Question: I have an xml of this format:

What do we do to get the following condition :
select Batch value="xpkk" if manufacture date is wednesday, and select Batch value=abcd when the manufacture date is monday ?
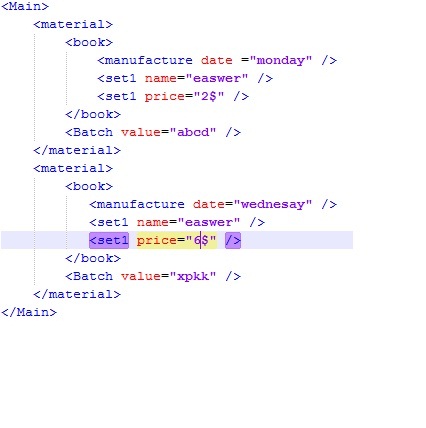
Answer: I don't know what "manufacture date is wednesday" should exactly mean. But you may try:
'''
//material[book/manufacture/@date = 'wednesday']/Batch
'''
If your manufacture where you are looking for is in a variable lets say 'day' you may try:
'''
//material[book/manufacture/@date = $day]/Batch
'''